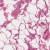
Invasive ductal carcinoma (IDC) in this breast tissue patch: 0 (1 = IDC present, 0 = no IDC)